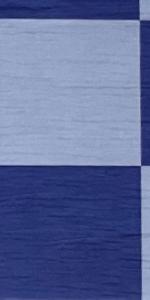
Label: Empty